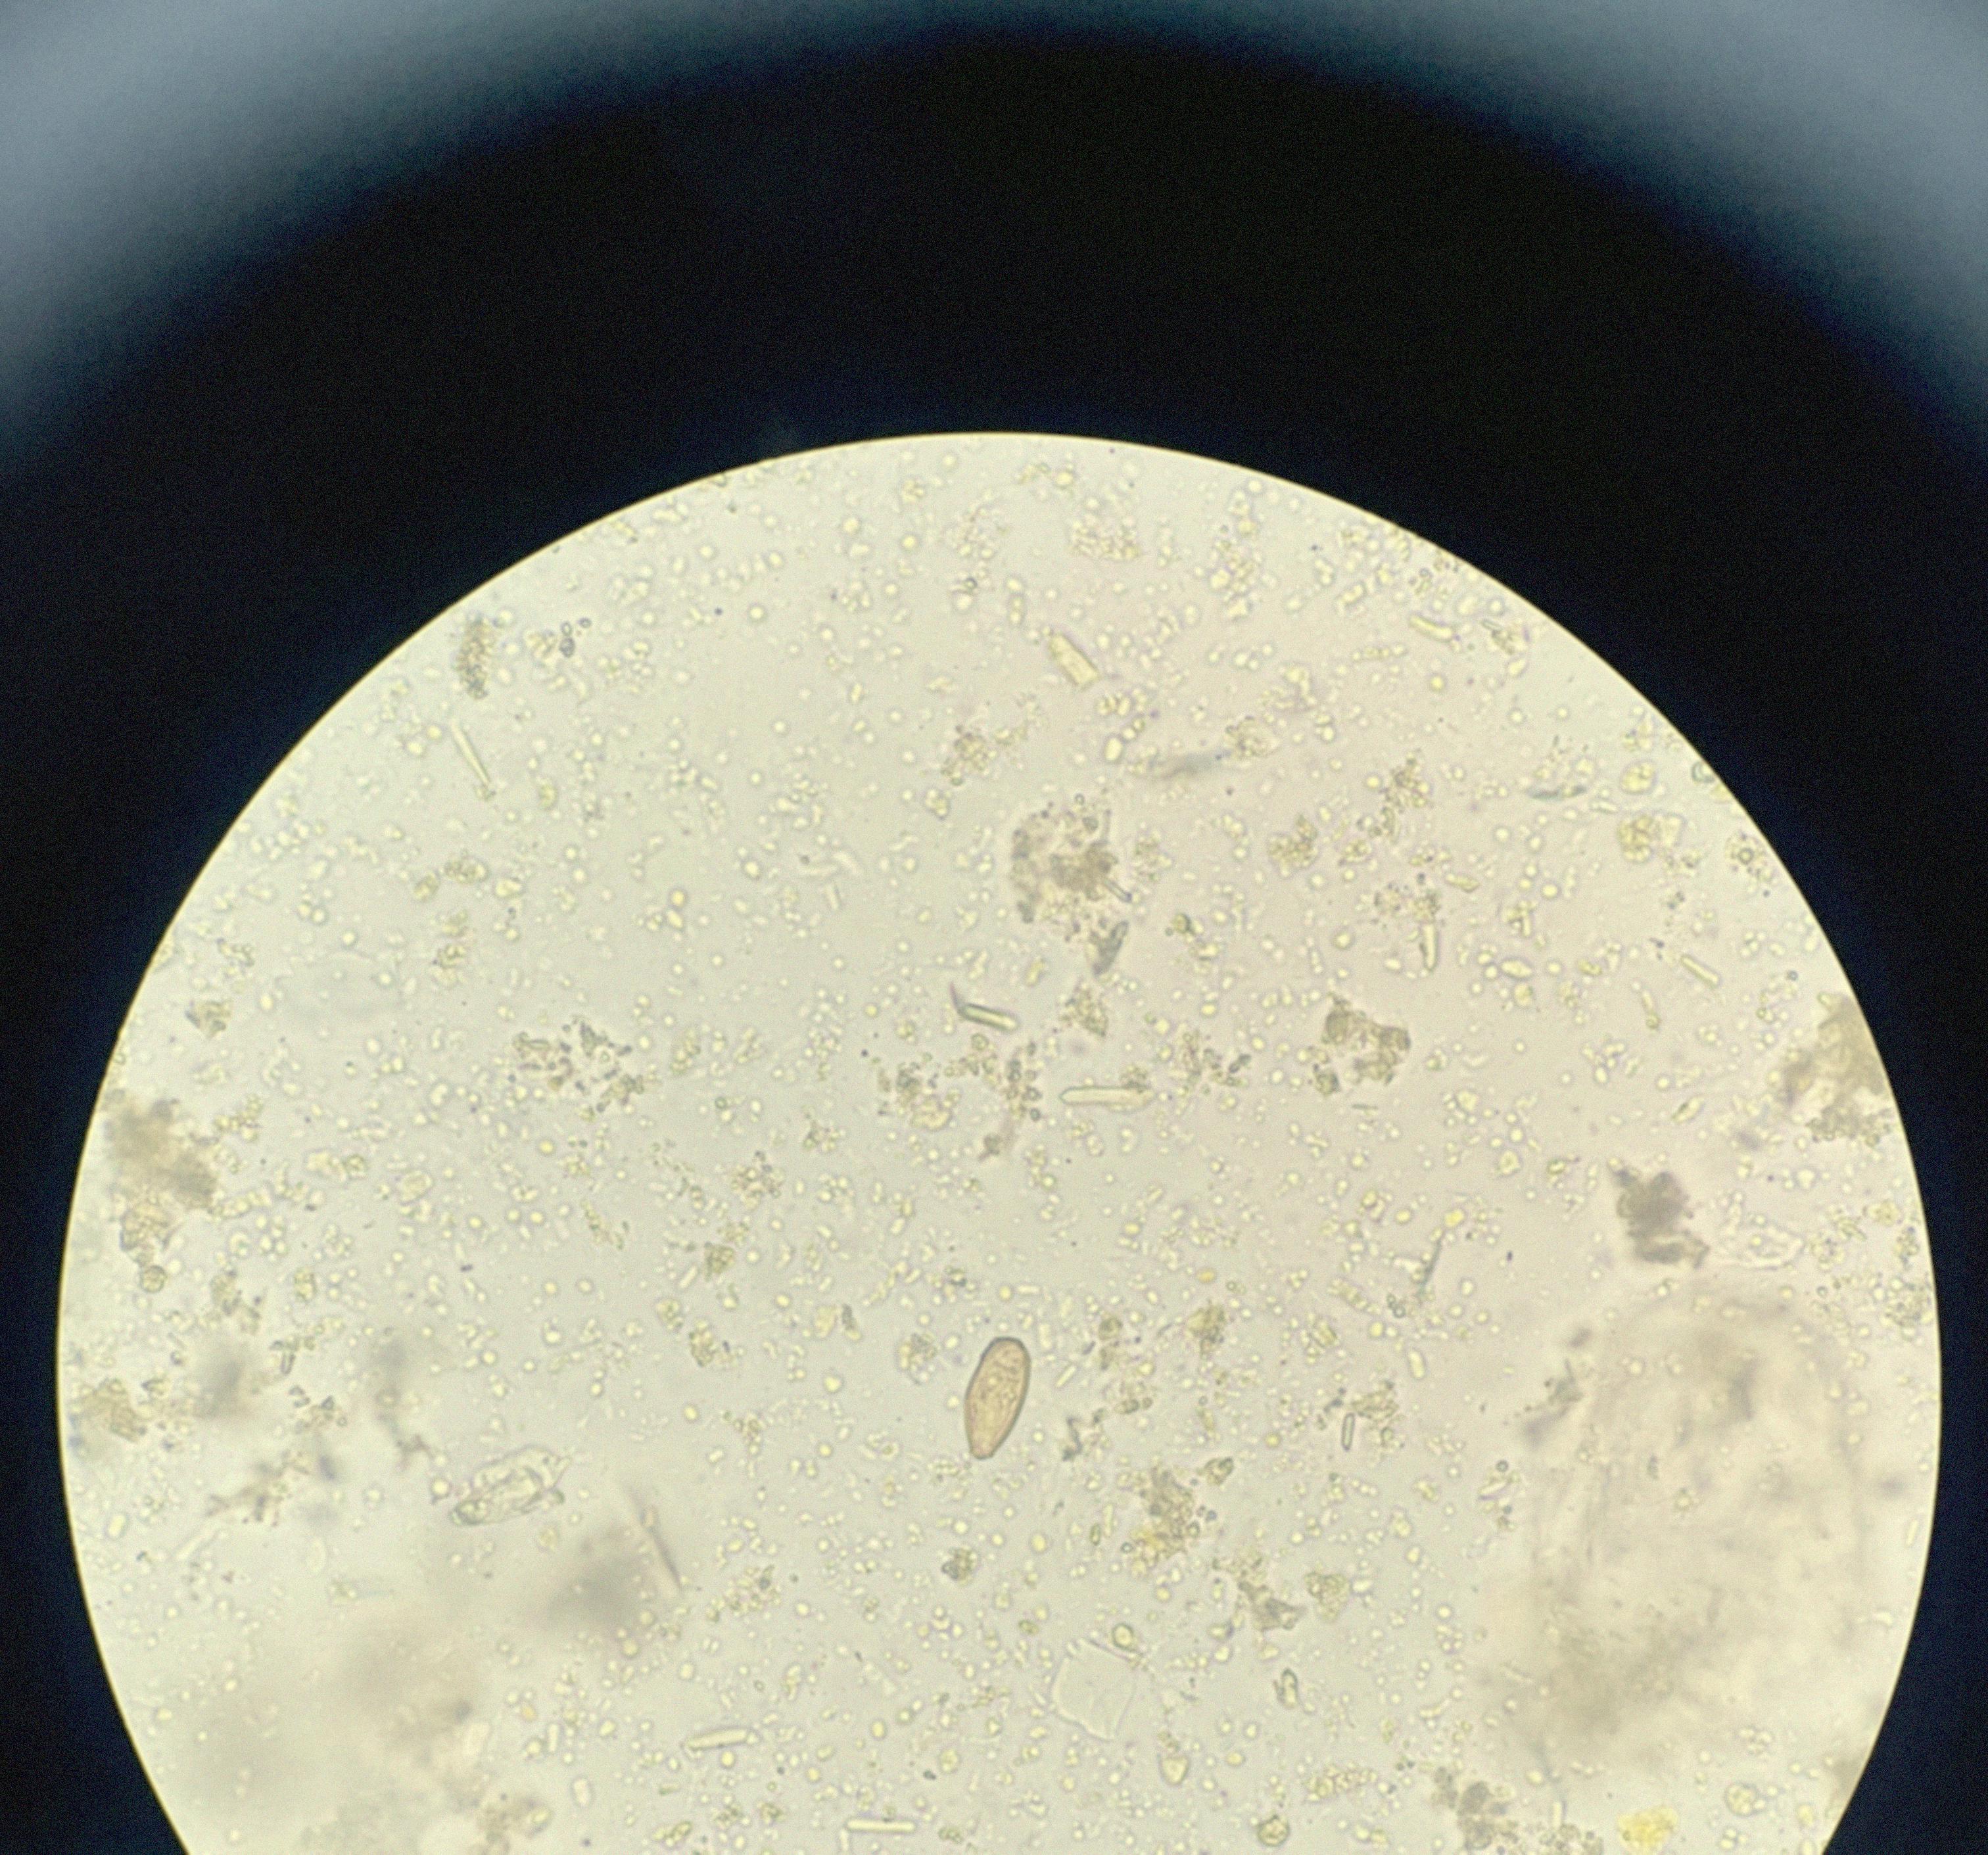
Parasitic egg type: Opisthorchis viverrine